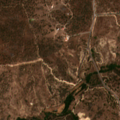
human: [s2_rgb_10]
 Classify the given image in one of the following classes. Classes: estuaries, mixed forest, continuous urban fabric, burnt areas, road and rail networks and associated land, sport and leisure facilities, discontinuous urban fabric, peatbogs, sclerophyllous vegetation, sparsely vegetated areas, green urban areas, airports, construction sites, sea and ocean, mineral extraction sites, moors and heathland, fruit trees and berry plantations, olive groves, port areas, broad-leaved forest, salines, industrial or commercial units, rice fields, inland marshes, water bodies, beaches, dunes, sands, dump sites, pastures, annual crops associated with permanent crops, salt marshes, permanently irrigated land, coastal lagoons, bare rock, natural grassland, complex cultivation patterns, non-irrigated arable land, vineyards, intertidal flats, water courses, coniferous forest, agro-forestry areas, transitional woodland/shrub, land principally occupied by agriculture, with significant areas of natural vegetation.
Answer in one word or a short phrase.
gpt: agro-forestry areas, broad-leaved forest